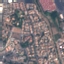
Land use / land cover: Residential